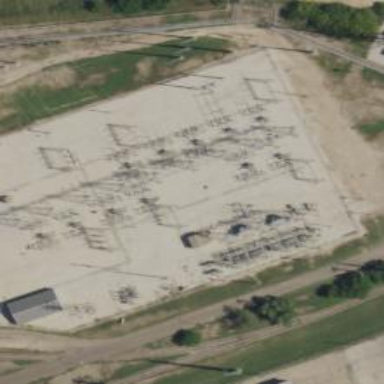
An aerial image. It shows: Switch for power supply.